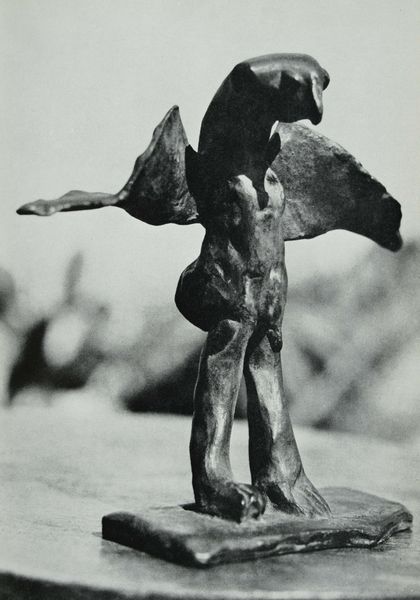
Titel: L'Homme de la nuit, Nachtmensch
Künstler: Germaine Richier
Schlagwörter: adler, flügel, fuß, kopf, vogel, weiß, nacht, tier, augen, sockel, stehen, auge, figur, skulptur, statue, ton, beine, schwanz, schnabel, klein, ernst, metall, bronze, plastik, platte, plinthe, foto, offen, scharz, krallen, schwingen, töpferei, tiermensch, vogelmensch, ausbreiten, inka, maya, raubvogel, figurine, schwinge, adlerauge, feuervogle, fu´, keallen, menschenbeine